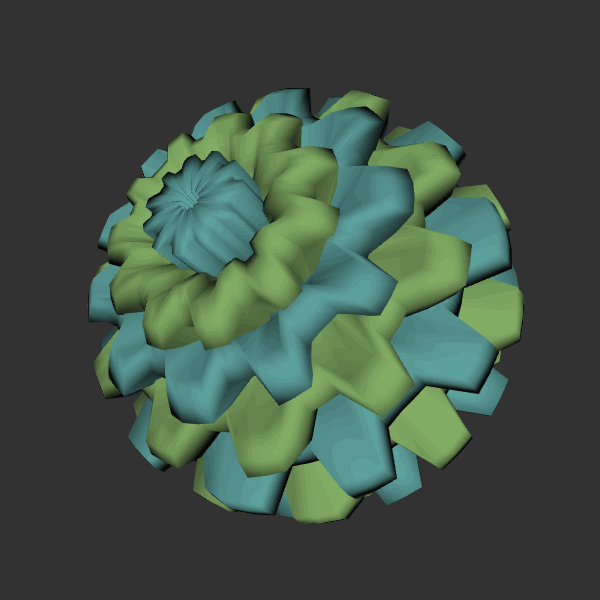
Background: dark